Question: I would like to get the string in the two key called title without knowing the parent key with the date.
Consider that other key with the name title will be added programmatically.

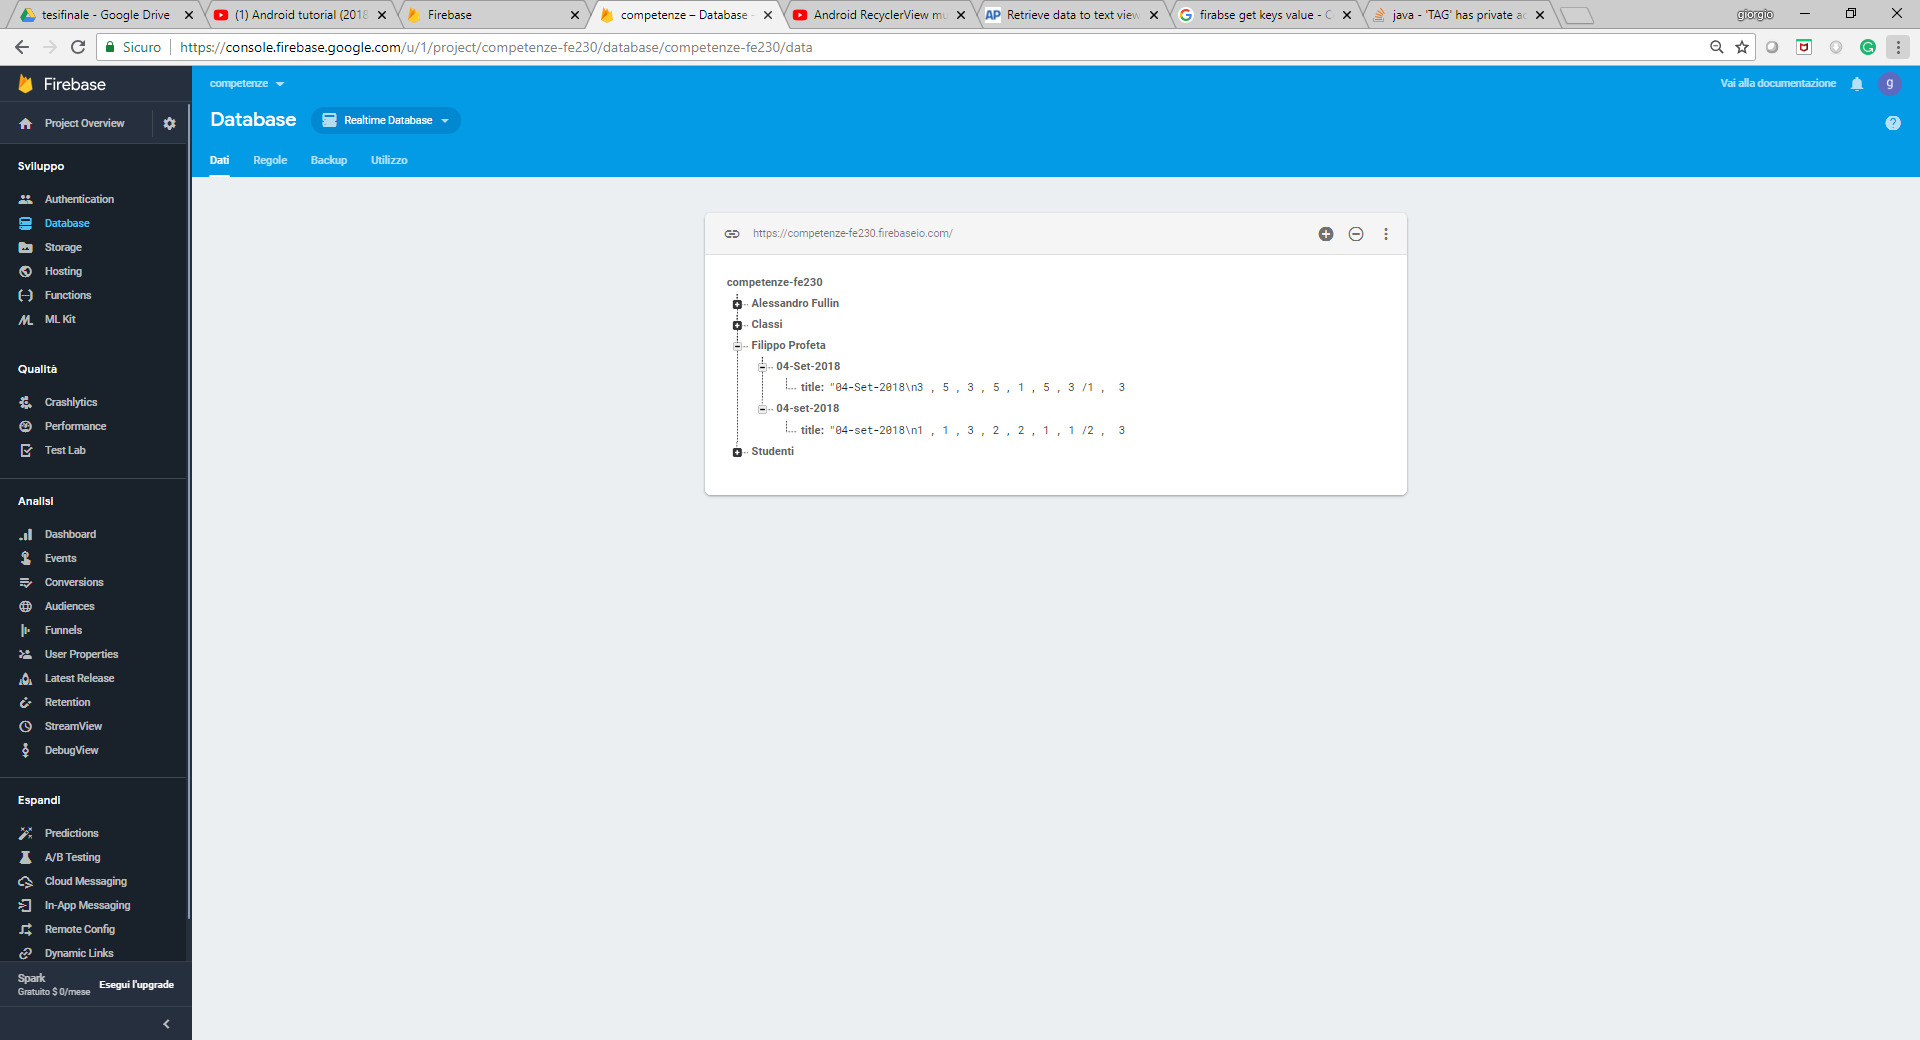
Answer: To solve this, please use the following code:
'''
DatabaseReference rootRef = FirebaseDatabase.getInstance().getReference();
Query query = rootRef.child("Filippo Profeta").orderByChild("title");
ValueEventListener valueEventListener = new ValueEventListener() {
@Override
public void onDataChange(DataSnapshot dataSnapshot) {
List<String> list = new ArrayList<>();
for(DataSnapshot ds : dataSnapshot.getChildren()) {
String title = ds.child("title").getValue(String.class);
list.add(title);
Log.d("TAG", title);
}
//Do what you need to do with your list
}
@Override
public void onCancelled(@NonNull DatabaseError databaseError) {
Log.d(TAG, databaseError.getMessage());
}
};
query.addListenerForSingleValueEvent(valueEventListener);
'''
The output in your logacat will be, all the titles of your dates. If you need to convert the 'title' string or the list in any other formats, feel free to do it.